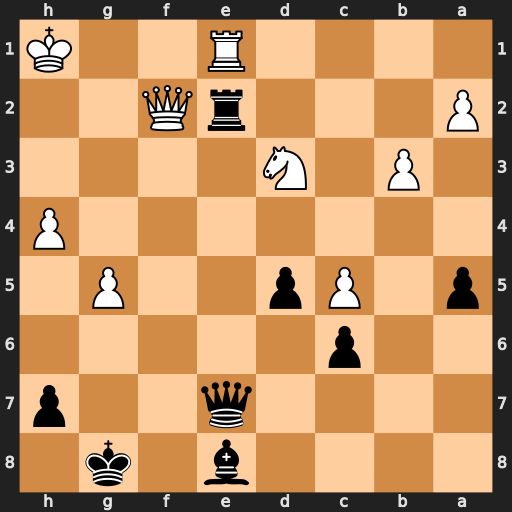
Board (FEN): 4b1k1/4q2p/2p5/p1Pp2P1/7P/1P1N4/P3rQ2/4R2K
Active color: b
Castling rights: -
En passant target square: -
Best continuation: Qe4+ Kg1 Qg4+ Kf1 Rxf2+